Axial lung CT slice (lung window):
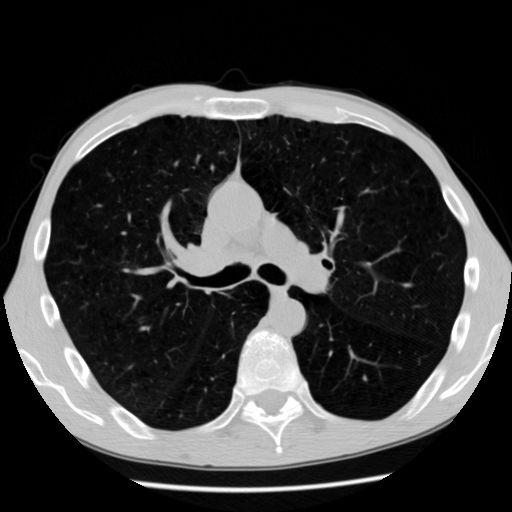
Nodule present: no